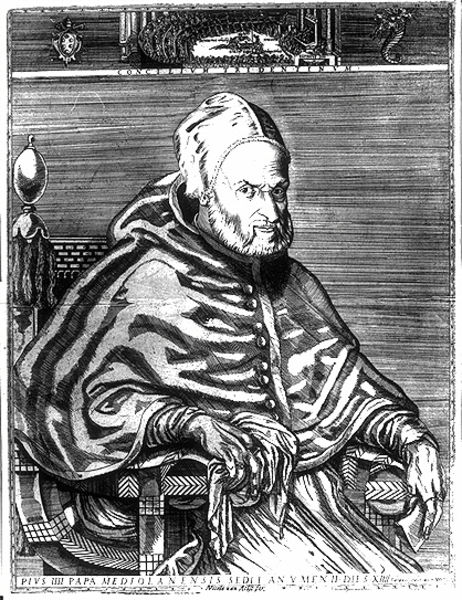
Titel: Bildnis von Papst Pius IV
Künstler: Nicolas van Aelst
Institution: (Seriendruck)
Schlagwörter: hand, kopf, mann, umhang, menschen, sitzen, hut, kleid, mund, nase, profil, schwarz, stirn, stuhl, weiss, zeichnung, blick, tuch, haube, versammlung, bart, hemd, kappe, mütze, wand, augen, böse, falten, gesicht, bild, bildnis, füllhorn, hände, portrait, porträt, gewand, kutte, mantel, sessel, sitzend, augenbrauen, oval, holzschnitt, schrift, lehne, alter mann, studie, grafik, graphik, papst, thron, stuhllehne, überwurf, faltenwurf, augenbraue, knöpfe, kirchen, name, tusche, buch, lehnstuhl, druck, druckgraphik, schwarz-weiß, schraffur, radierung, stich, text, bleistift, kardinal, trohn, entwurf, schnitzerei, wappen, armlehnen, priester, kupferstich, ornat, kapuze, medici, seriendruck, kupferstch, papa, pontifex, soutane, mase, ei, mannhut, midici